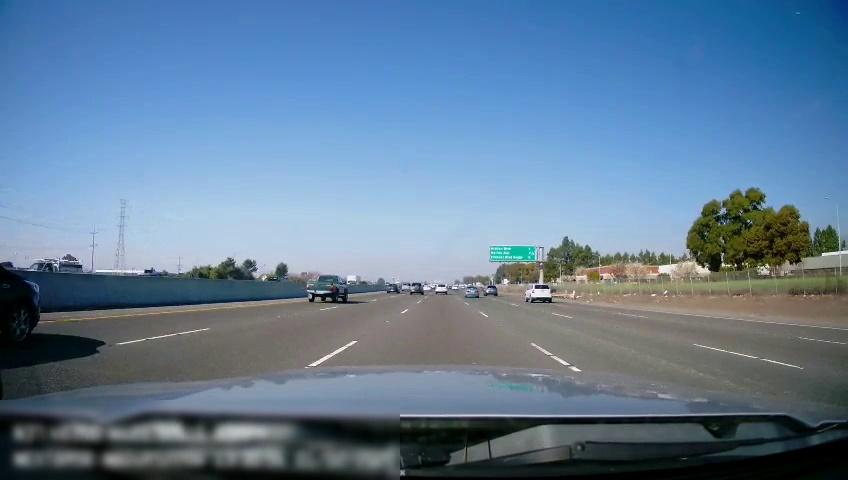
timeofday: Day
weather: Sunny
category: Drivable Space
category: Vehicles | Truck
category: Vehicles | Car
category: Vehicles | SUV
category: Vehicles | Truck
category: Vehicles | SUV
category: Vehicles | SUV
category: Vehicles | SUV
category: Vehicles | SUV
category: Vehicles | Car
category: Vehicles | Truck
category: Vehicles | SUV
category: Vehicles | Car
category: Vehicles | SUV
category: Lanes | Current Lane
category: Lanes | Current Lane
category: Lanes | Alternate Lane
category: Lanes | Alternate Lane
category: Lanes | Alternate Lane
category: Lanes | Alternate Lane
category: Lanes | Alternate Lane
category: Traffic | Signs